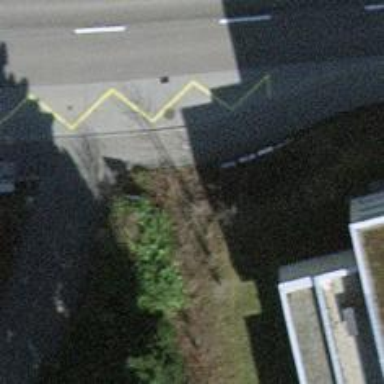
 serving as platform for public transportation."